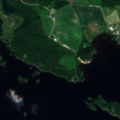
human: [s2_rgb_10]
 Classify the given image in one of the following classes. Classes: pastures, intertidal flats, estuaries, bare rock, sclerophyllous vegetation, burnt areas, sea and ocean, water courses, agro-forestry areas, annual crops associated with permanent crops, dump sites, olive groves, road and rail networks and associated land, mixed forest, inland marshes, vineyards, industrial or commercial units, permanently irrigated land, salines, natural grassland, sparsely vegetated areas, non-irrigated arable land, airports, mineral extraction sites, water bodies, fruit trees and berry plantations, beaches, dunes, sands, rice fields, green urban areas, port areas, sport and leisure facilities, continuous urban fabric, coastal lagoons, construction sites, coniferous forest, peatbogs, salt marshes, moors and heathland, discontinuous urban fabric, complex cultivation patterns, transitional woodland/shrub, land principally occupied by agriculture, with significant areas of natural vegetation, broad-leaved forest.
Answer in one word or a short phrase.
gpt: non-irrigated arable land, mixed forest, water bodies